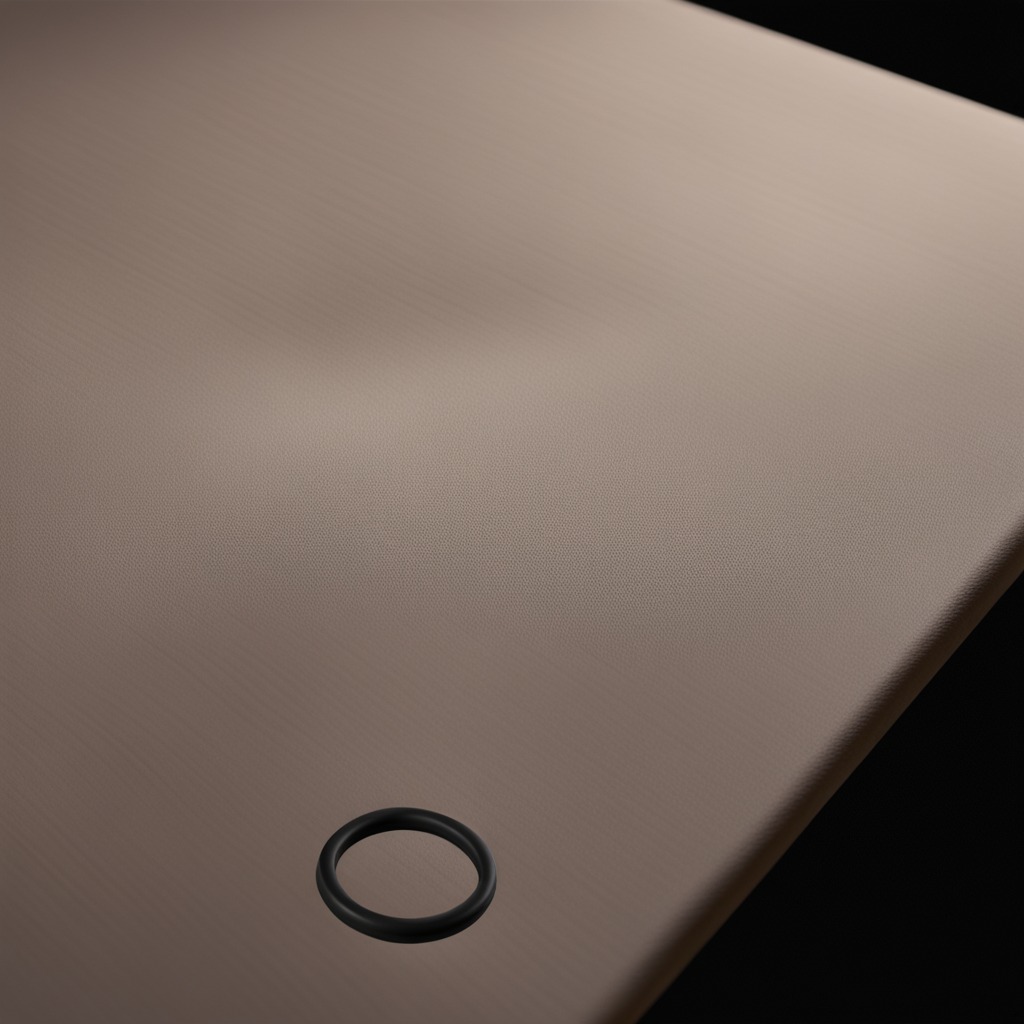
A rubber O-ring lying on the wooden table.